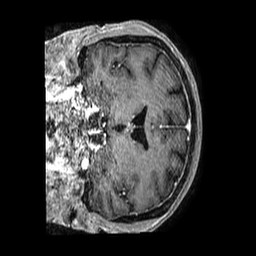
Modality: T1w
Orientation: coronal
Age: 56
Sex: female
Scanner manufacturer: philips
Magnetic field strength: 3 T
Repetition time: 0.006641 s
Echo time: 0.002987 s